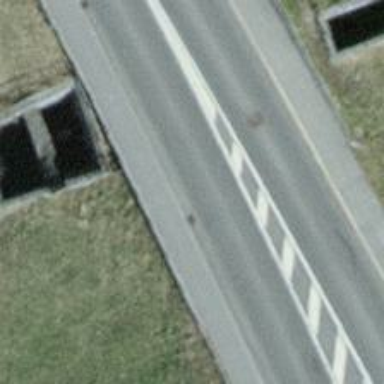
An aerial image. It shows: Secondary road with asphalt surface. The sidewalk on the right also has asphalt surface.